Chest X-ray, AP view. Patient: 34 years old, sex M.
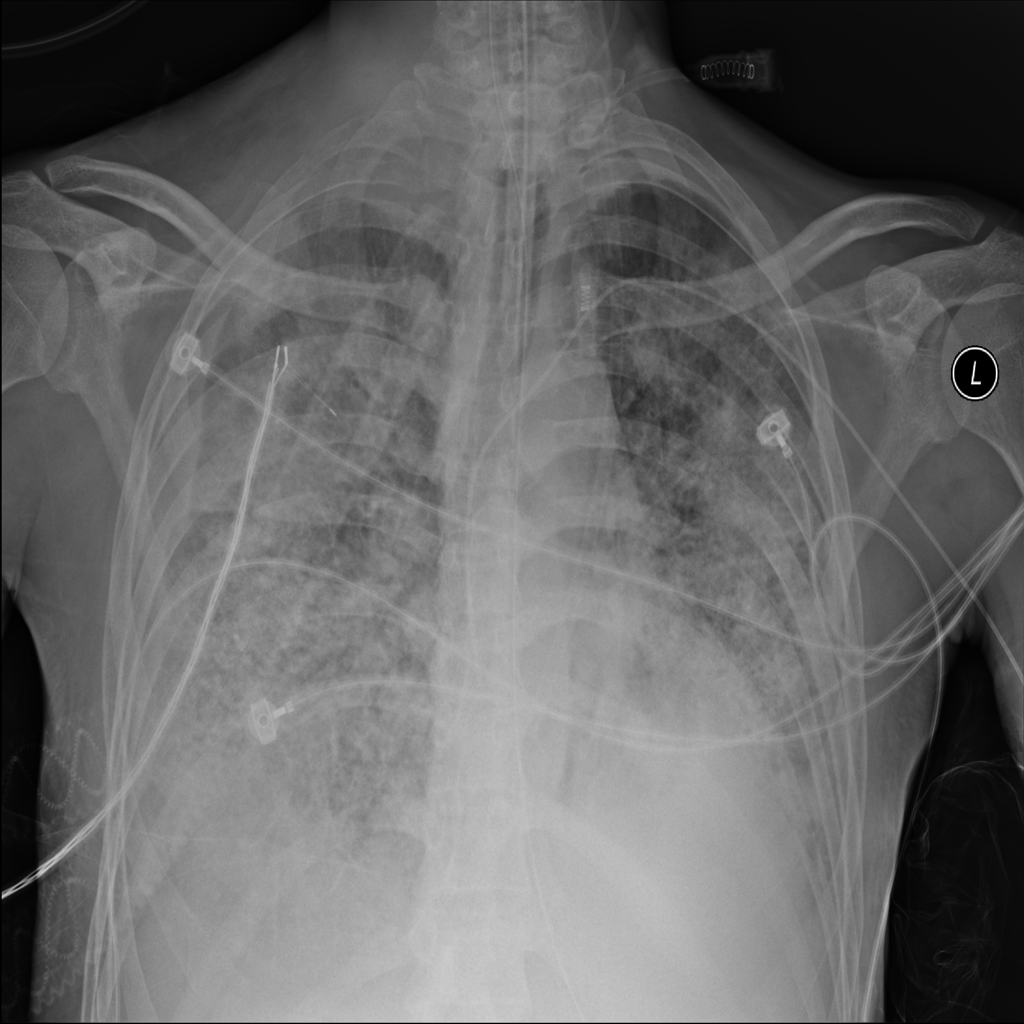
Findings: Atelectasis, Consolidation, Infiltration